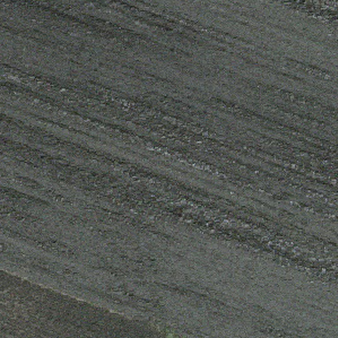
Label: other